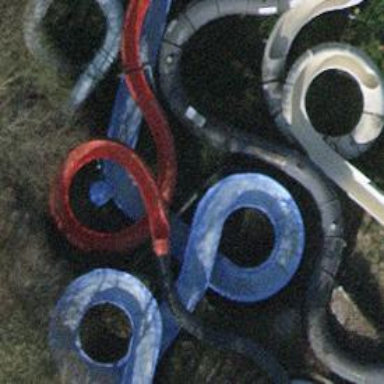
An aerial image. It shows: Water slide attraction.